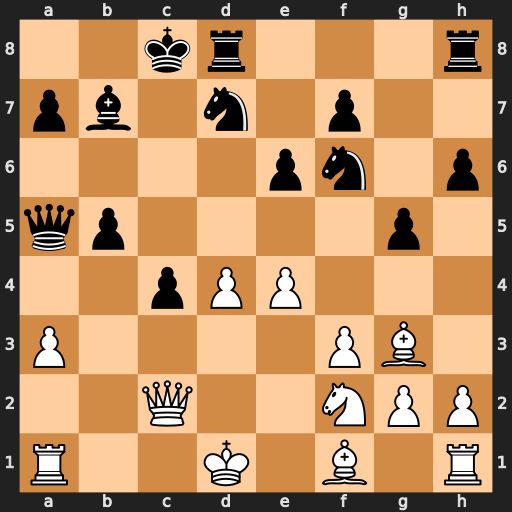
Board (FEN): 2kr3r/pb1n1p2/4pn1p/qp4p1/2pPP3/P4PB1/2Q2NPP/R2K1B1R
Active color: w
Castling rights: -
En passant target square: -
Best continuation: Bxc4 bxc4 Qxc4+